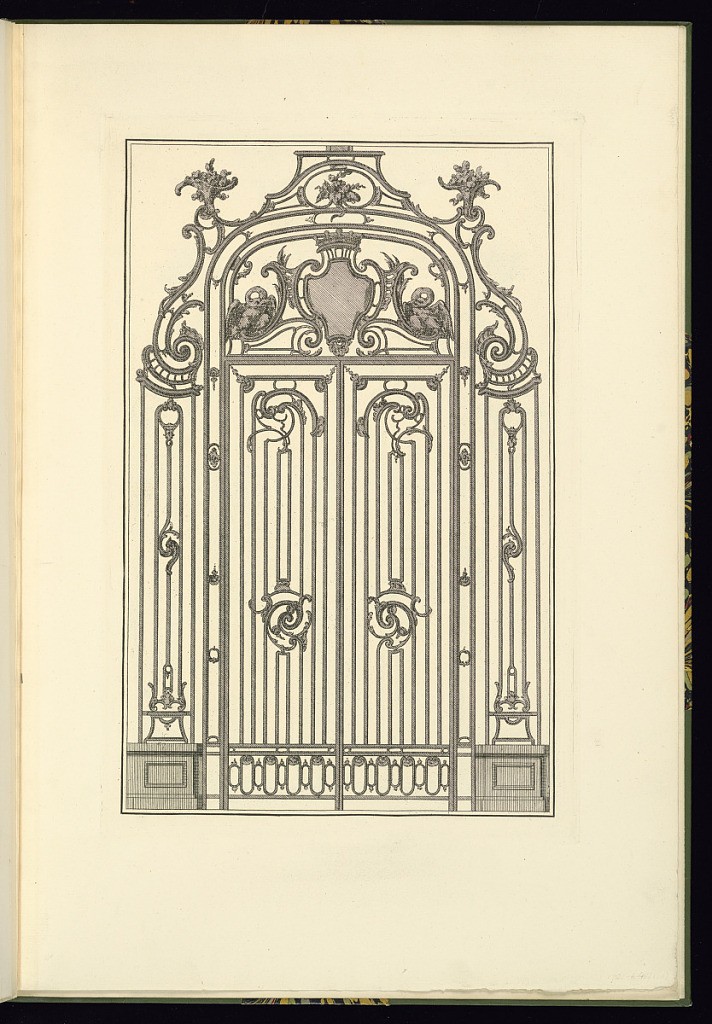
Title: Gate Design
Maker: Pierre Edme Babel, French, 1720–1775
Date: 1890–1910
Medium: Facsimile of the original etching (photomechanical or lithography)
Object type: Print
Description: A design for a wrought iron or metalwork gate featuring cartouches, swans, scrolling leaves, fleurons, shells, palm leaves, crown, flowers, and vases. This is a late 19th-early 20th-century reproduction.